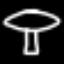
Label: mushroom